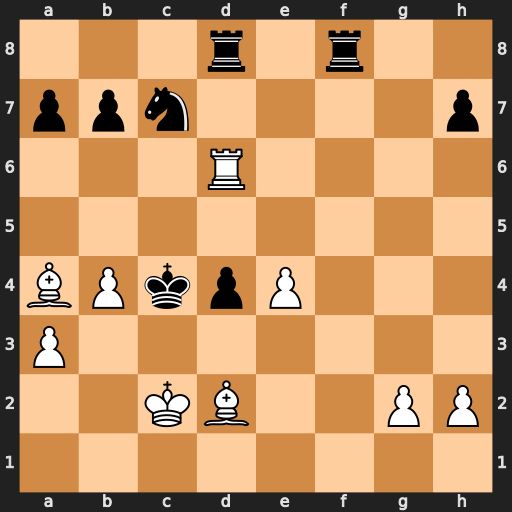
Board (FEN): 3r1r2/ppn4p/3R4/8/BPkpP3/P7/2KB2PP/8
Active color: w
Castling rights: -
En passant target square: -
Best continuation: Bb3+ Kb5 a4#